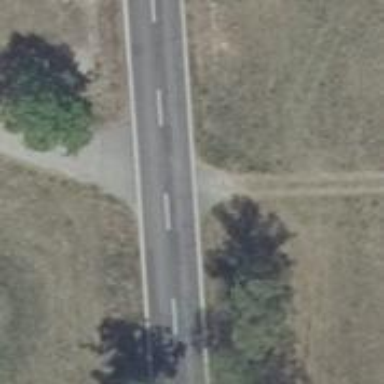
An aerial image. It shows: Secondary road with asphalt surface.